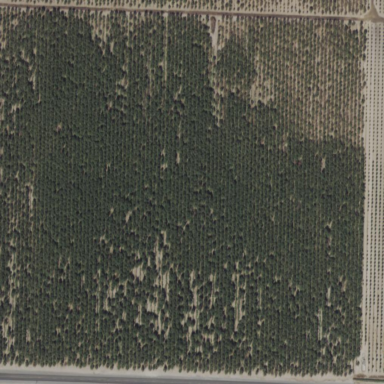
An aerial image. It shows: Orchard filled with almond trees.